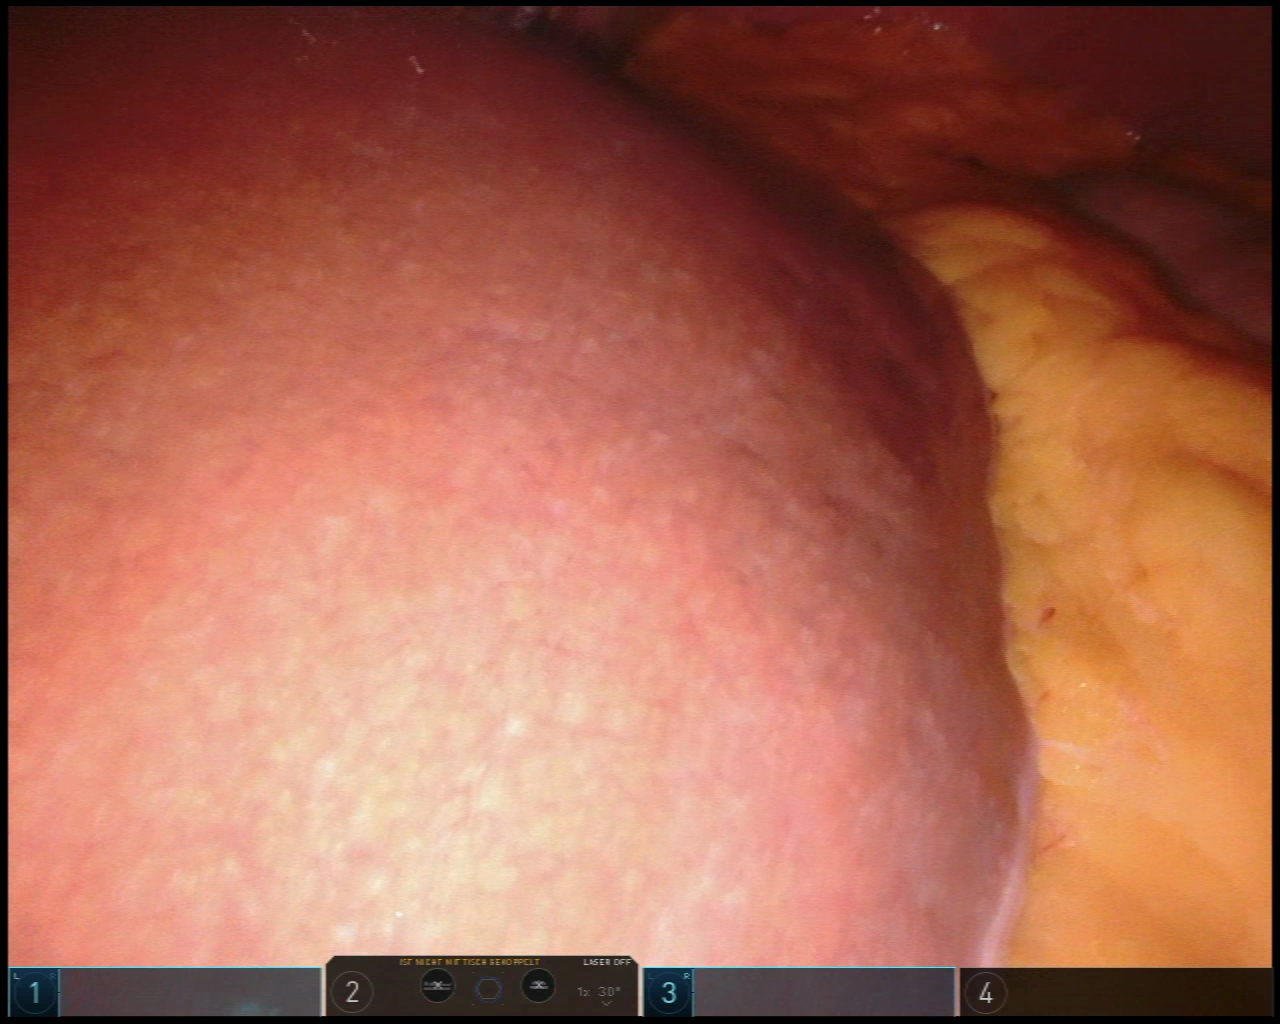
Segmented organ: liver
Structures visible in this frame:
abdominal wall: yes
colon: yes
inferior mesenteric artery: no
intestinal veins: no
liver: yes
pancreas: no
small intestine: no
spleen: no
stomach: no
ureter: no
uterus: no
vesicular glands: no